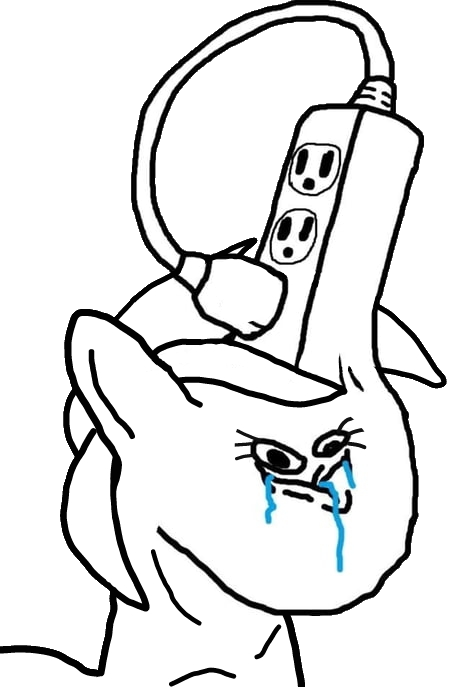
Label: 5_Brainlet